Field crop: maize
Growth stage: 2
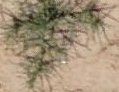
Species: salsola